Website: apple-inc
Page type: payment
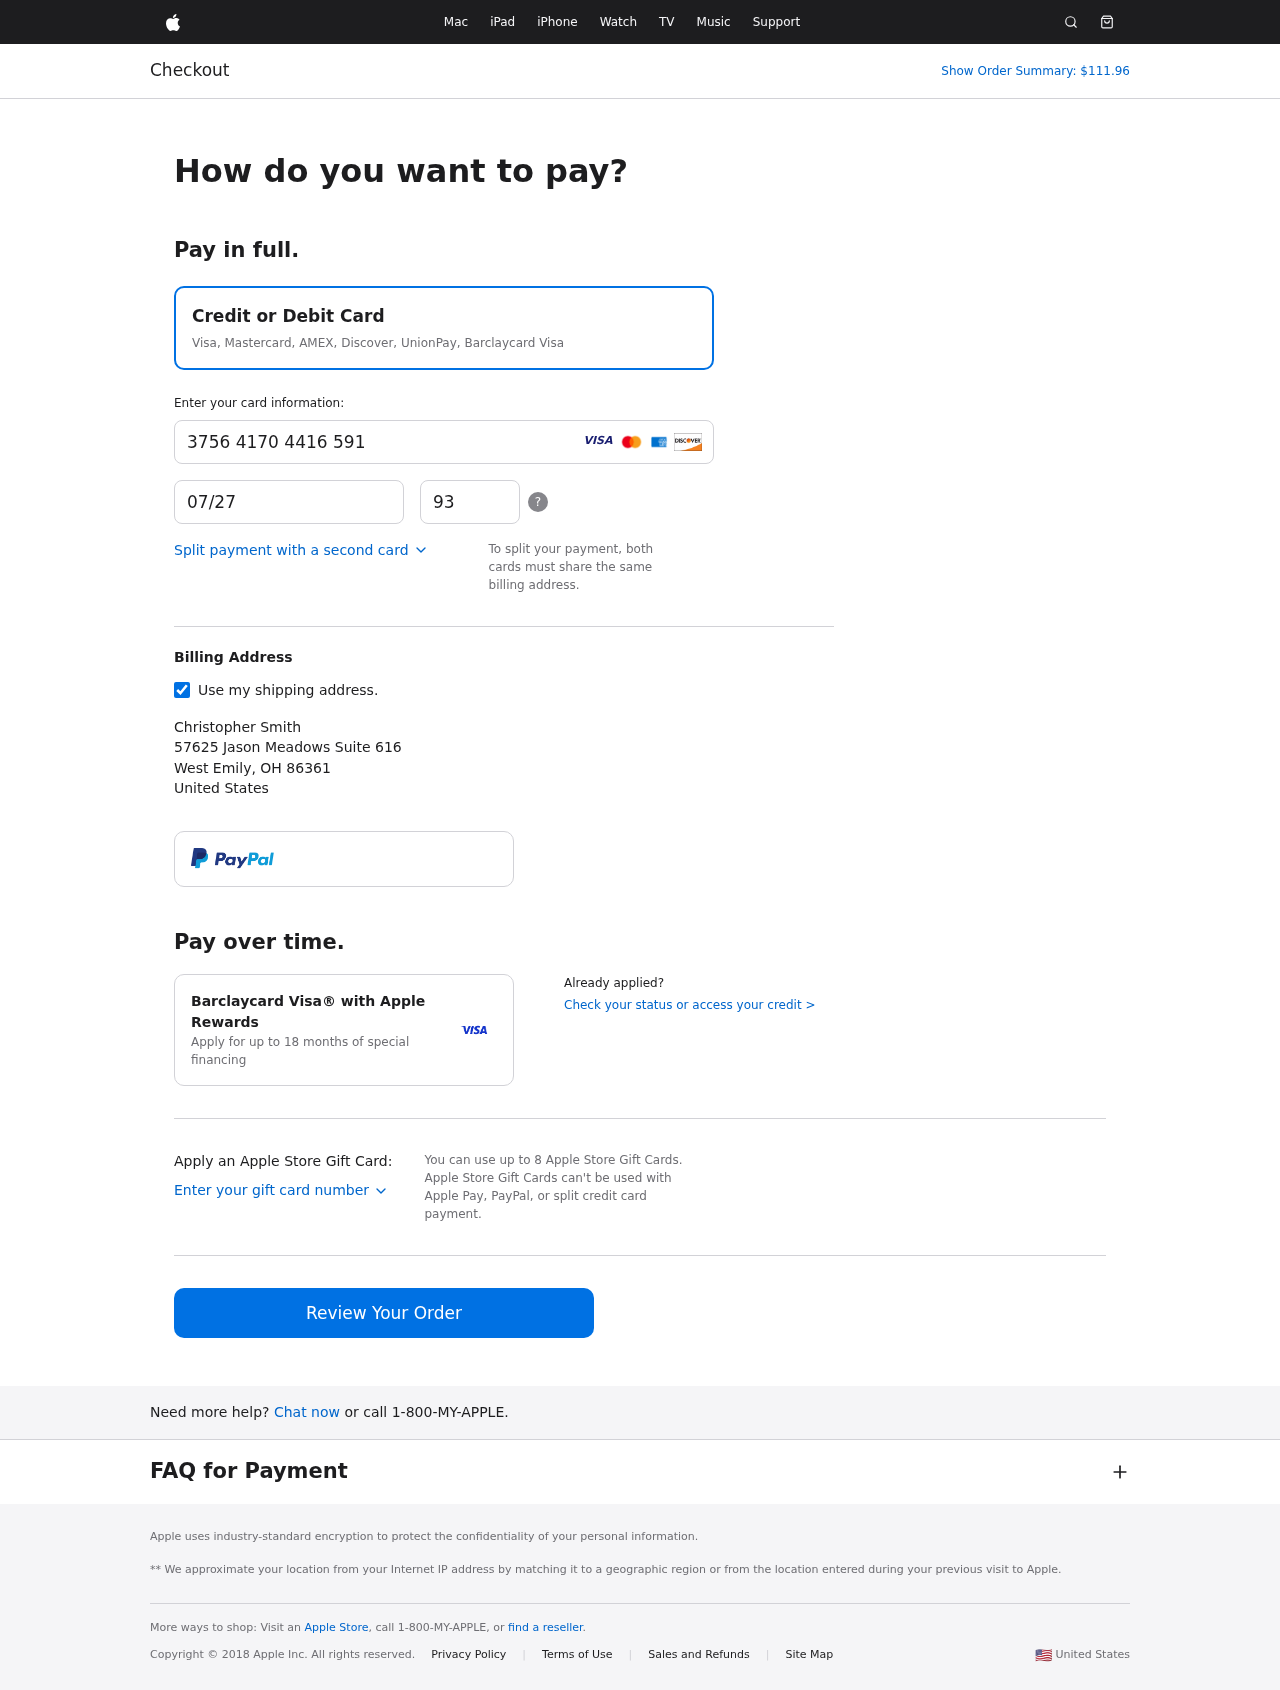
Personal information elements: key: PII_CARD_CVV
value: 9338
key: PII_CARD_EXPIRY
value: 07/27
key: PII_CARD_NUMBER
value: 3756 4170 4416 591
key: PII_CITY
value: West Emily
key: PII_COUNTRY
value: United States
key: PII_FULLNAME
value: Christopher Smith
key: PII_POSTCODE
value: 86361
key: PII_STATE_ABBR
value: OH
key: PII_STREET
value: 57625 Jason Meadows Suite 616
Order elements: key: ORDER_TOTAL
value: Show Order Summary: $111.96